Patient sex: M
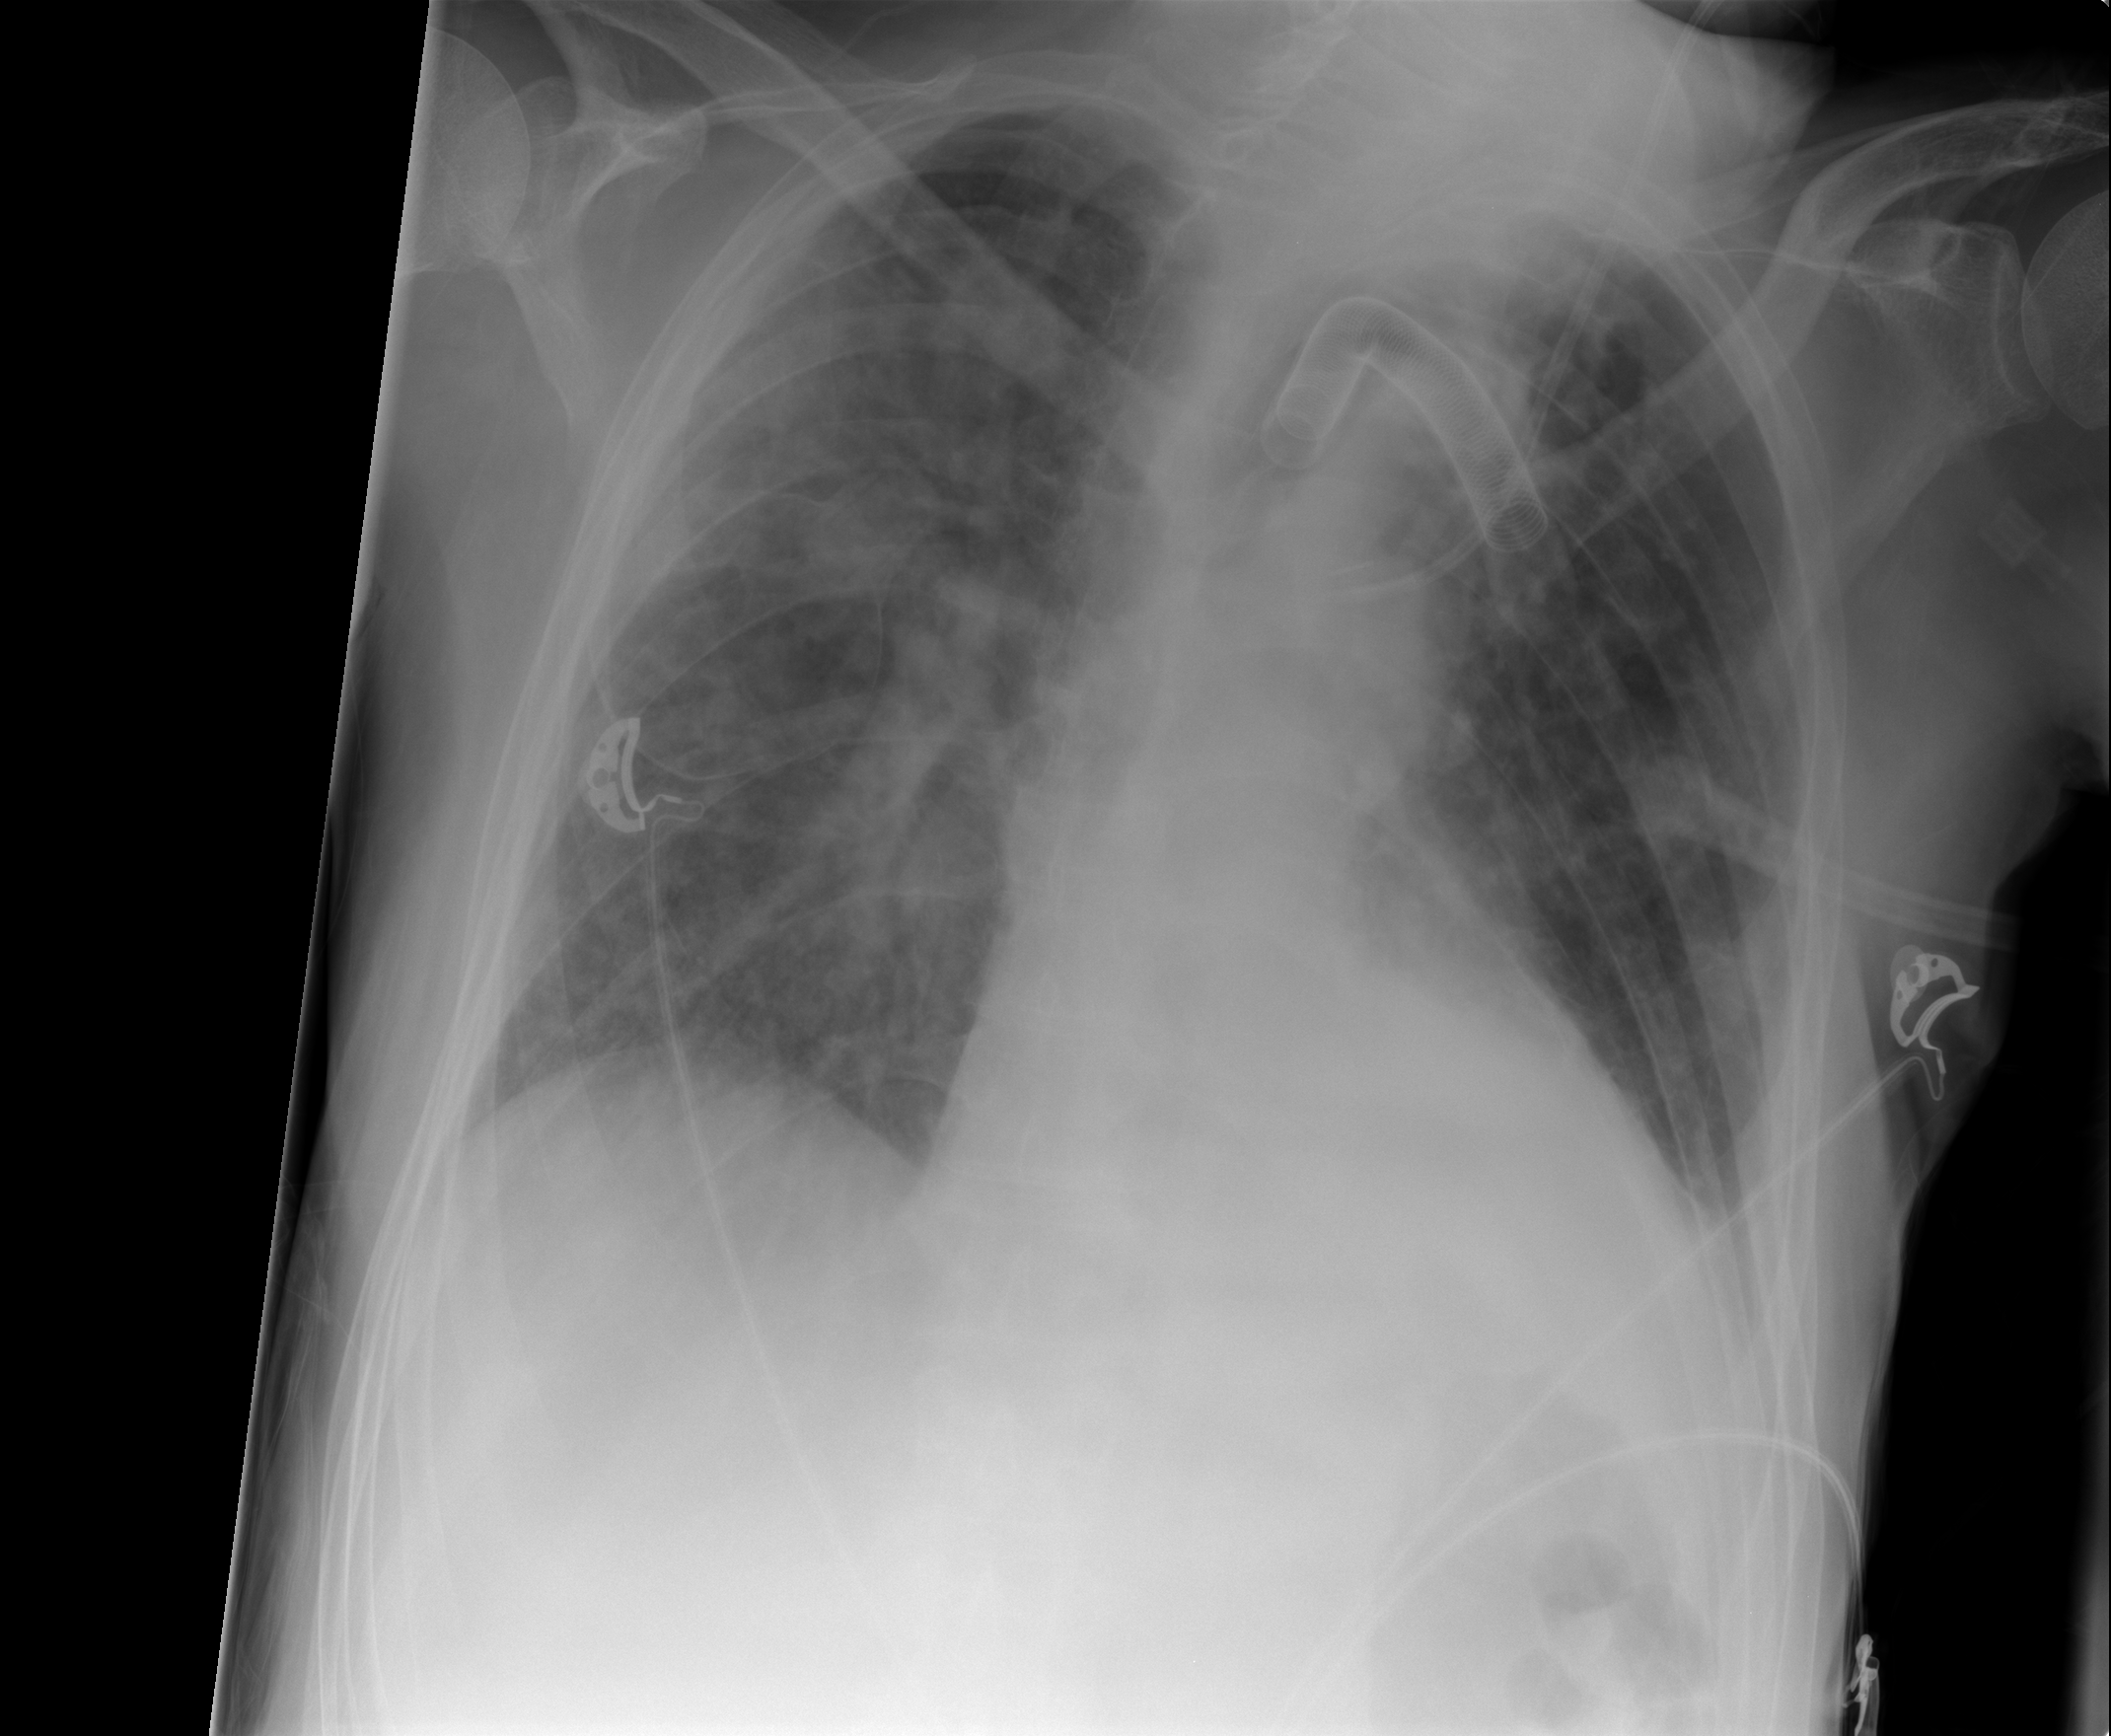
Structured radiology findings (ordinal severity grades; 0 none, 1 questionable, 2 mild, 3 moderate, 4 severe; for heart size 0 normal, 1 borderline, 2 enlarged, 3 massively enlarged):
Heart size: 0
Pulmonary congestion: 2
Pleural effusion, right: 2
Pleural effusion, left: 2
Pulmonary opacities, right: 3
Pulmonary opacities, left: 2
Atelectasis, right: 2
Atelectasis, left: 2